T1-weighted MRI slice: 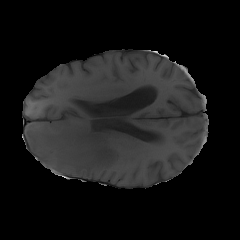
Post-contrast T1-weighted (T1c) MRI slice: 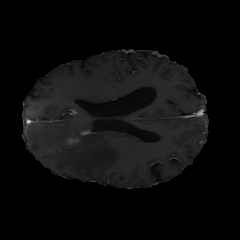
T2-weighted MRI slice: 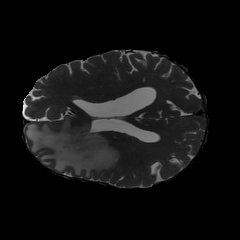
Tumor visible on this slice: yes